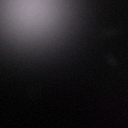
Screen state: off